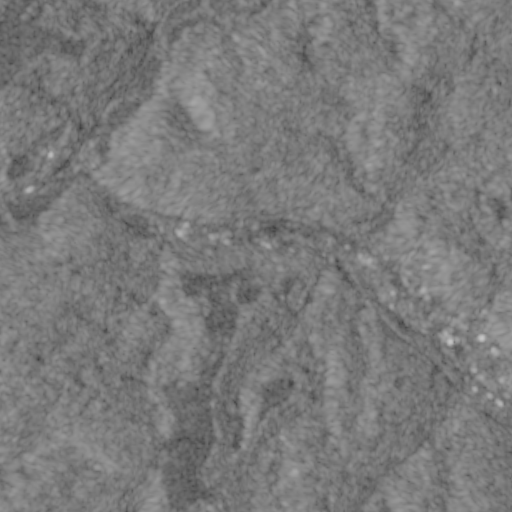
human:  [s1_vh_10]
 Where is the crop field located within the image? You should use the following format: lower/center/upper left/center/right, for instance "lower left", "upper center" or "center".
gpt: The crop field is located in the lower center of the image.
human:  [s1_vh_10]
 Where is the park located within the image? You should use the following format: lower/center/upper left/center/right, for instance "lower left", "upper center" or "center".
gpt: The park is located in the lower right of the image.
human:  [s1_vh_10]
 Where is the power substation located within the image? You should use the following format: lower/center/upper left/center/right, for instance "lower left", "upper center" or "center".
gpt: The power substation is located in the lower right of the image.
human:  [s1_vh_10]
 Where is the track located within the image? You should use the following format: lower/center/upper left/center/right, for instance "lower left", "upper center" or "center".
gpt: The track is located in the lower right of the image.
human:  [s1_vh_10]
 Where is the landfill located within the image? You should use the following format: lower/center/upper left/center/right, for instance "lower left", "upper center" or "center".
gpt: There is no landfill in the image.

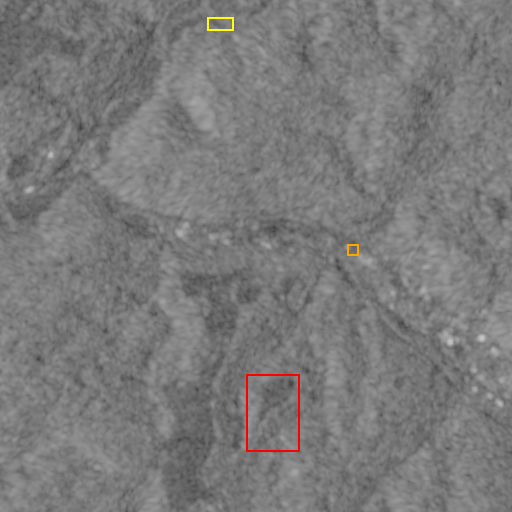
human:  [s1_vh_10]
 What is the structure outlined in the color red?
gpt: The structure outlined in red is a crop field.
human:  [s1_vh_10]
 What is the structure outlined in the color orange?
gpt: The structure outlined in orange is a parking lot.
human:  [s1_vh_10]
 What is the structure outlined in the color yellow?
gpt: The structure outlined in yellow is a wastewater plant.
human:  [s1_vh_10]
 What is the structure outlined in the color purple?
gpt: There is no purple outline.